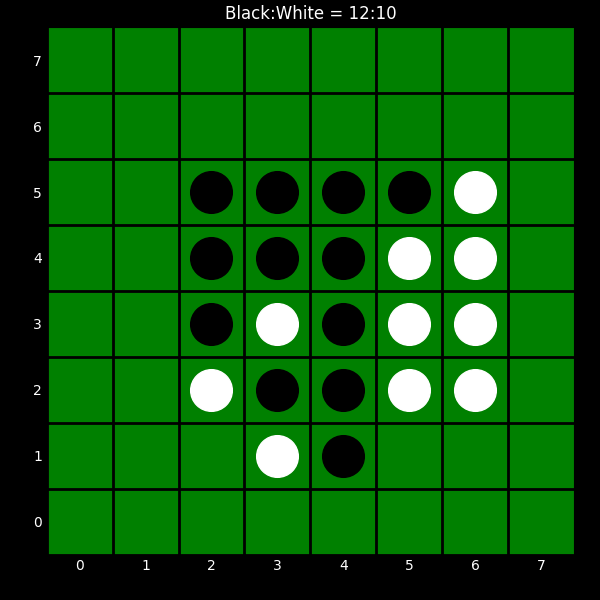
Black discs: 12
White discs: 10